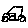
Label: car